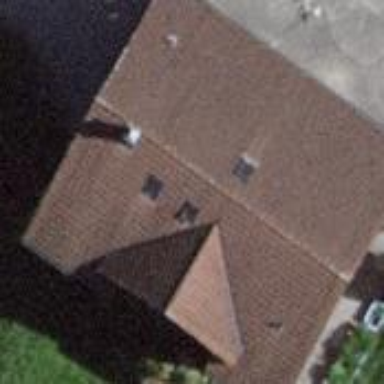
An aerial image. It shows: Building with gabled roof made of roof tiles.